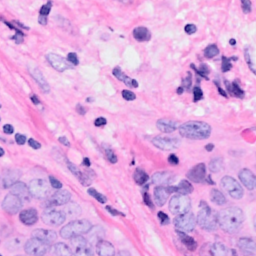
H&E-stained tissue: Breast